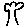
Label: tree